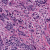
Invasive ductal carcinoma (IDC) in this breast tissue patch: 1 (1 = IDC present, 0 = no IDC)